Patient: sex M, age 68
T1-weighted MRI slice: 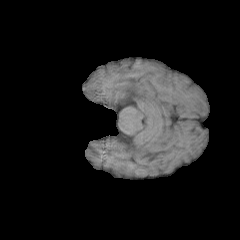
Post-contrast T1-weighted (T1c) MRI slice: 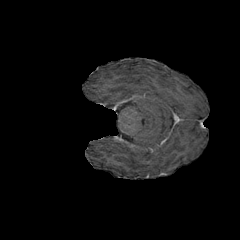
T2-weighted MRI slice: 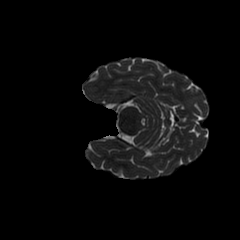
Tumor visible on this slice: no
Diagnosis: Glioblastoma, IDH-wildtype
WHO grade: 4